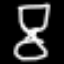
Label: hourglass